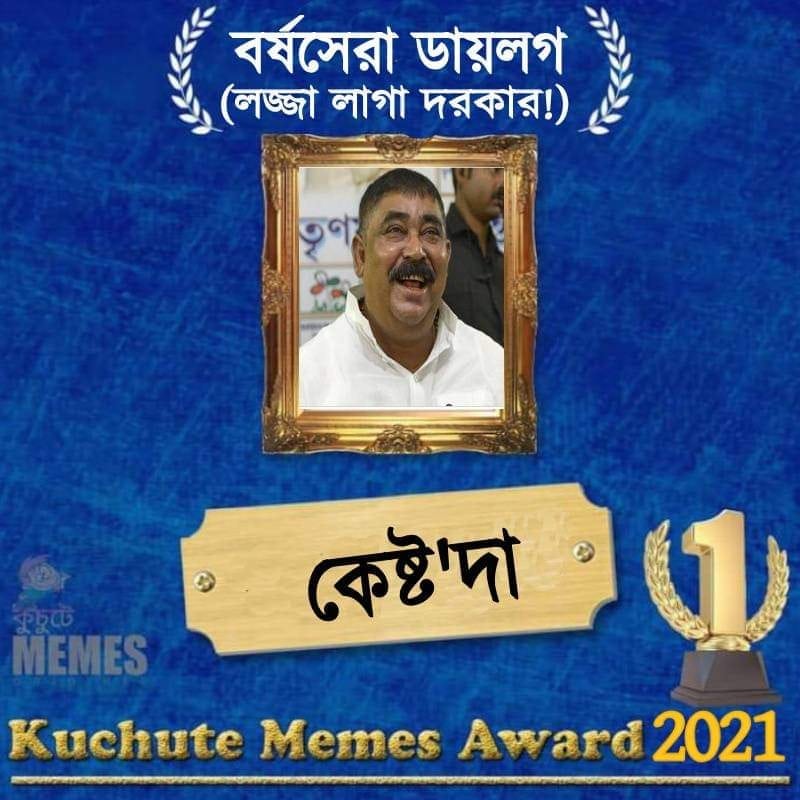
Text: বর্ষসেরা ডায়লগ (লজ্জা লাগা দরকার!) কেষ্ট'দা
Label: Hate
Hate category: Political
Targeted group: Organization